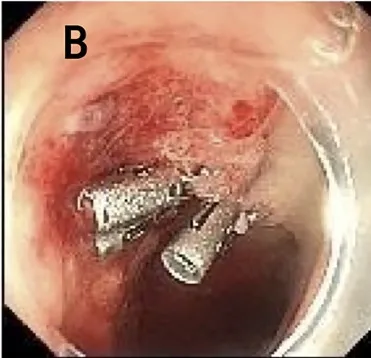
Endoscopy of the lower gastrointestinal tract. (B) Argon plasma coagulation and hemoclip therapy in the terminal ileum.
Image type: endoscopy (gi_endoscopy)